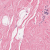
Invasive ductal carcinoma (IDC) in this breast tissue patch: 0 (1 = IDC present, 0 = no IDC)